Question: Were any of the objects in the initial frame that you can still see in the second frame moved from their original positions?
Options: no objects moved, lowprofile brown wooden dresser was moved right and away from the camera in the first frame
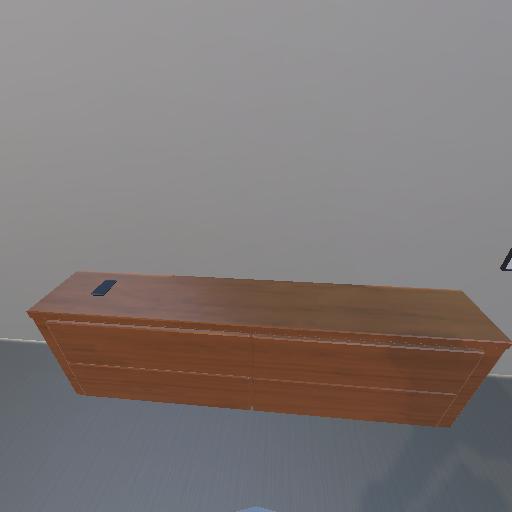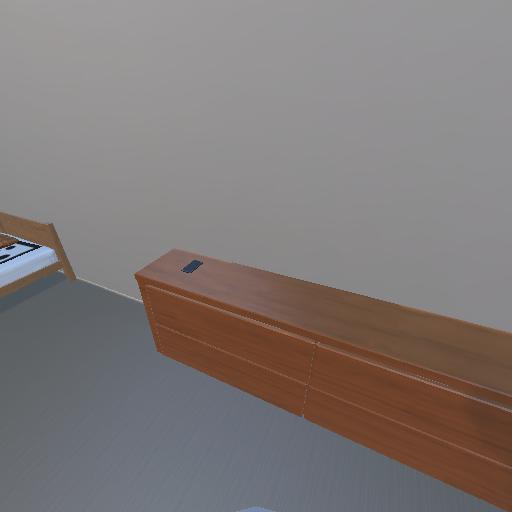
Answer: no objects moved